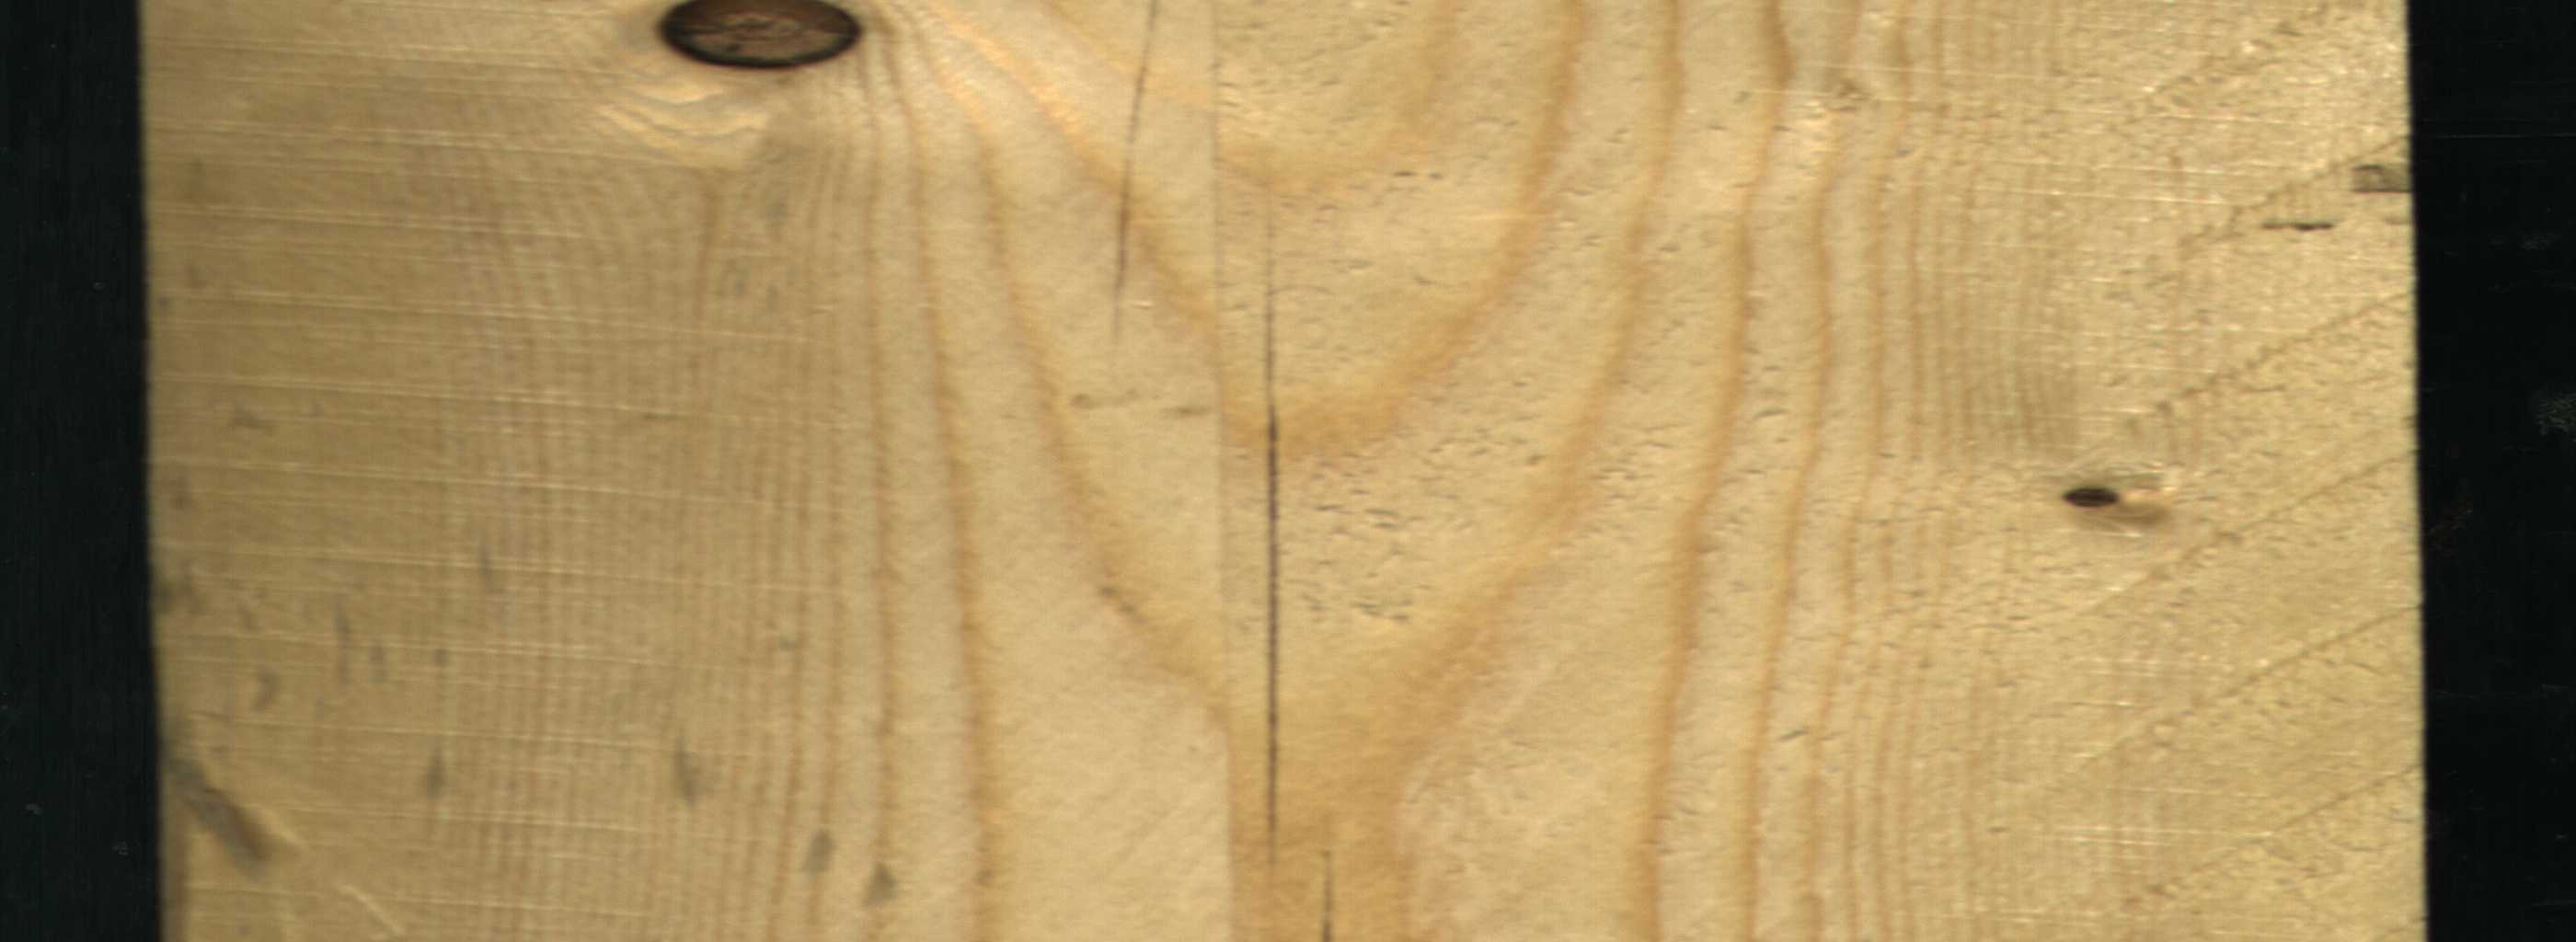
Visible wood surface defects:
Crack
Dead_Knot
Dead_Knot